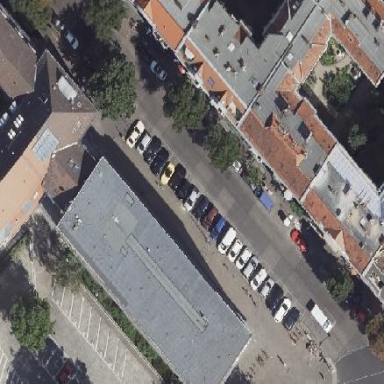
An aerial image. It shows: Parking area with sett surface.